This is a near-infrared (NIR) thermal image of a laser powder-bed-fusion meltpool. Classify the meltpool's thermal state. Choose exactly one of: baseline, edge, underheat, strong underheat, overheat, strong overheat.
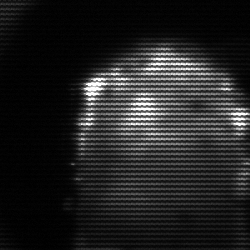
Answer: baseline